四年级 · 算术
“六一”童节, 学校准备买篮球和排球各 50 个, 一共要用多少钱?

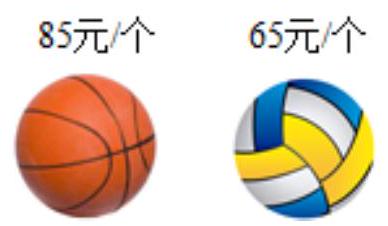
答案: 解7500 元

【分析】分别算出买 50 个篮球和买 50 个排球的钱数, 然后加在一起即可。

【详解】 $85 \times 50+65 \times 50$

$=(85+65) \times 50$

$=150 \times 50$

$=7500$ （元）

答：一共要用 7500 元。

【点睛】此题主要考查了对四则混合运算及乘法分配律的掌握。